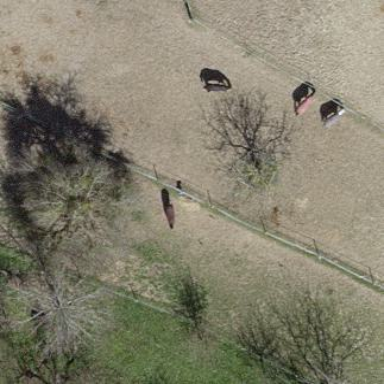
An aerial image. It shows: Paddock used for animal keeping.